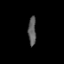
Tissue: lung
Cell type: Epithelial cells
Senescence score: 0.2355
Nuclear area (px): 221
Mean DAPI intensity: 92.543